Question: I want column D to highlight if it doesn't have a match in column C, but I need them to be in the same category in column A.
Column A is a dropdown with the following to choose from:
(EL), (Kallvatten, Varmvatten, Varme, IMD), (Fjarrvarme, Fjarrkyla, Hetgas), (IMD Exempel)
I put brackets around the groups. So column D needs to have a match in column C and they need to be in the same group (column A).
There are no groups right now, it is just a dropdown with the following choises: EL, Kallvatten, Varmvatten, Varme, IMD, Fjarrvarme, Fjarrkyla, Hetgas, IMD Exempel. But I would like the groups to be like this (EL) (Kallvatten, Varmvatten, Varme, IMD) (Fjarrvarme, Fjarrkyla, Hetgas) (IMD Exempel).
My code works except from the groups.
'''
Dim rng1 As Range, rng2 As Range, x As Long, j As Long, bFault1 As Boolean
bFault1 = False
For x = 8 To Sheets("Matplan").Range("D" & Rows.Count).End(xlUp).Row
Set rng1 = Sheets("Matplan").Range("D" & x)
For j = 8 To Sheets("Matplan").Range("C" & Rows.Count).End(xlUp).Row
Set rng2 = Sheets("Matplan").Range("C" & j)
If (StrComp(Trim(rng1.Text), Trim(rng2.Text), vbTextCompare) = 0) Or IsEmpty(rng1) Then
rng1.Interior.ColorIndex = xlNone
Set rng2 = Nothing
Exit For
ElseIf (j = Sheets("Matplan").Range("C" & Rows.Count).End(xlUp).Row) Then
rng1.Interior.Color = RGB(255, 204, 204)
bFault1 = True
End If
Set rng2 = Nothing
Next j
Set rng1 = Nothing
Next x
'''

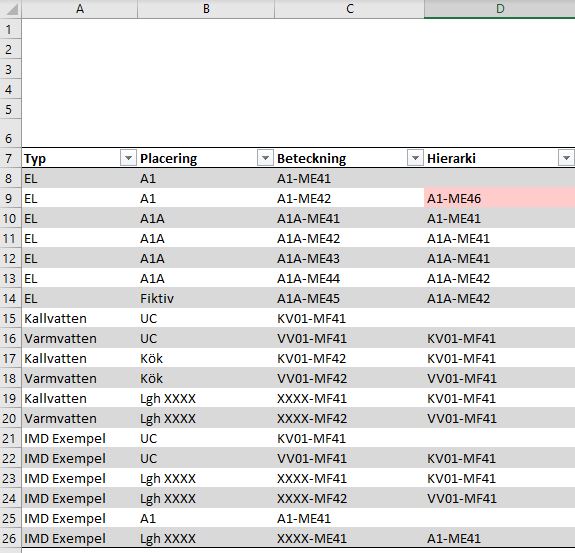
Answer: Add a check on group inside the second loop.
'''
Sub macro1()
Dim rng1 As Range, rng2 As Range, x As Long, j As Long
Dim bMatch As Boolean, ws As Worksheet
Dim Grp As String
Dim dict As Object
Set dict = CreateObject("Scripting.Dictionary")
With dict
.Add "EL", 1
.Add "Kallvatten", 2
.Add "Varmvatten", 2
.Add "Varme", 2
.Add "IMD", 2
.Add "Fjarrvarme", 3
.Add "Fjarrkyla", 3
.Add "Hetgas", 3
.Add "IMD", 4
.Add "Exempel", 4
End With
Set ws = Sheets("Matplan")
For x = 8 To ws.Range("D" & Rows.Count).End(xlUp).Row
bMatch = False
Grp = dict(Trim(ws.Range("A" & x)))
Set rng1 = ws.Range("D" & x)
For j = 8 To ws.Range("C" & Rows.Count).End(xlUp).Row
' match groups
If Grp = dict(Trim(ws.Range("A" & j))) Then
Set rng2 = ws.Range("C" & j)
If (StrComp(Trim(rng1.Text), Trim(rng2.Text), vbTextCompare) = 0) Or IsEmpty(rng1) Then
bMatch = True
Exit For
End If
End If
Next j
If bMatch Then
rng1.Interior.ColorIndex = xlNone
Else
rng1.Interior.Color = RGB(255, 204, 204)
End If
Next x
End Sub
'''